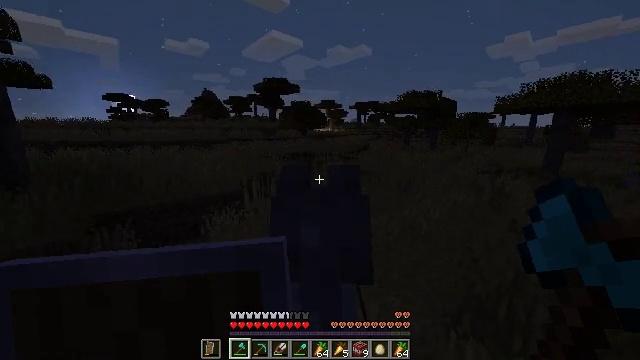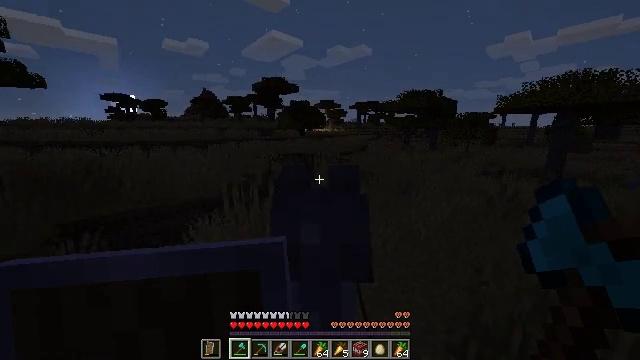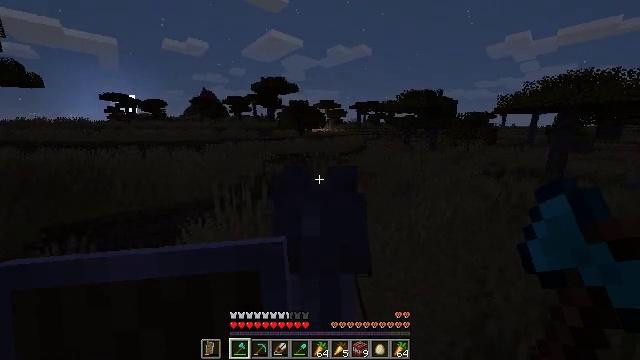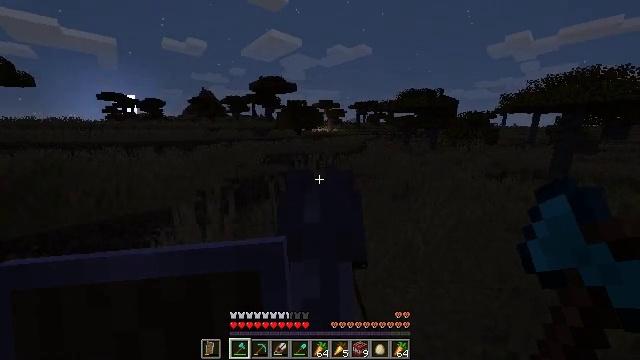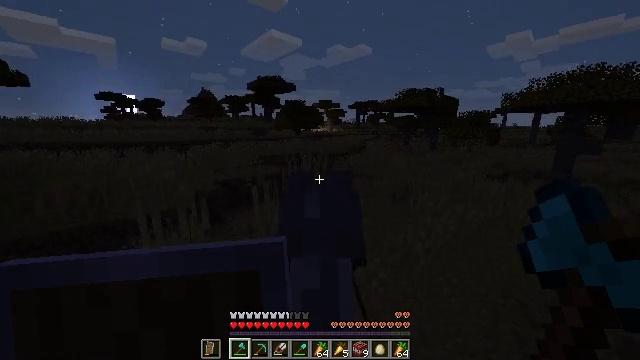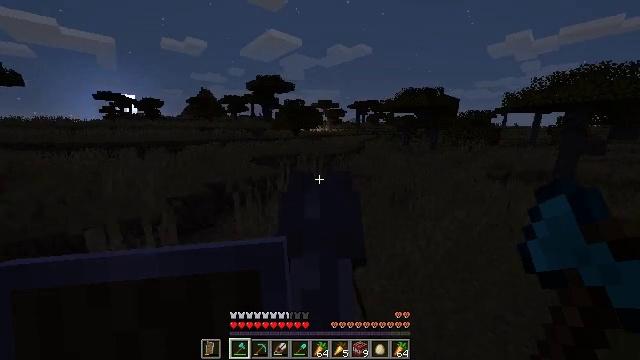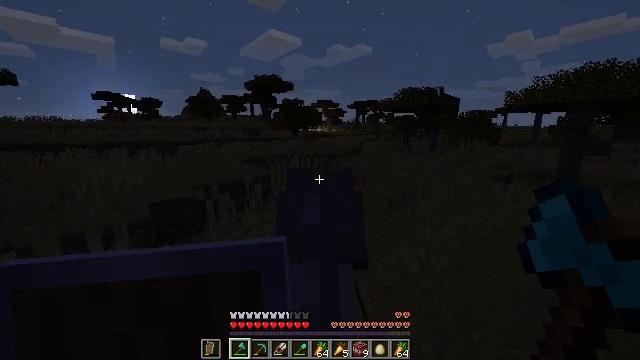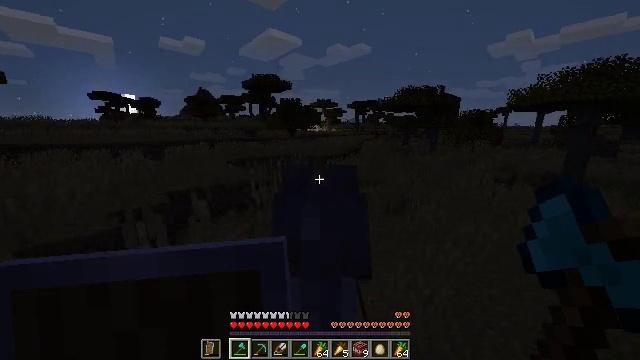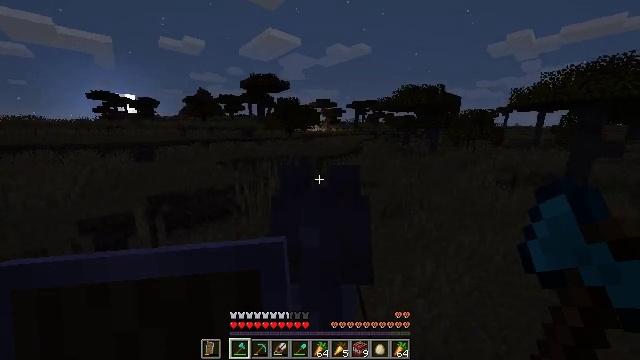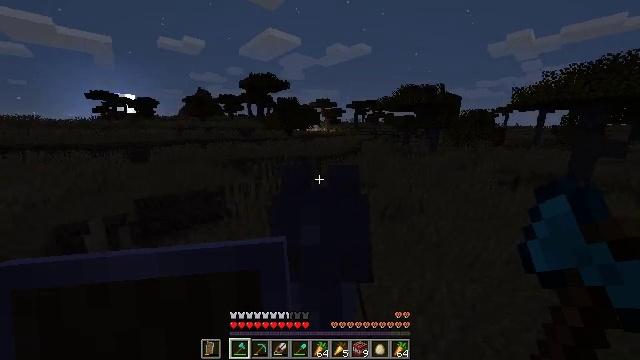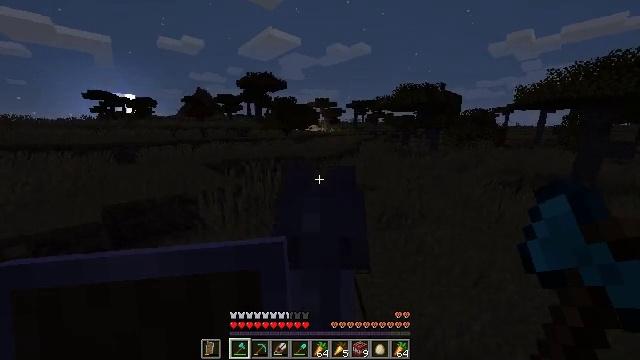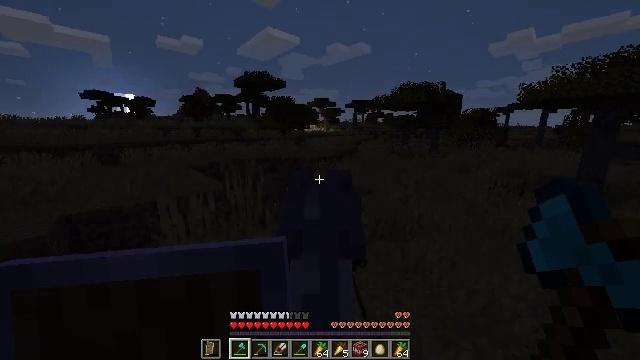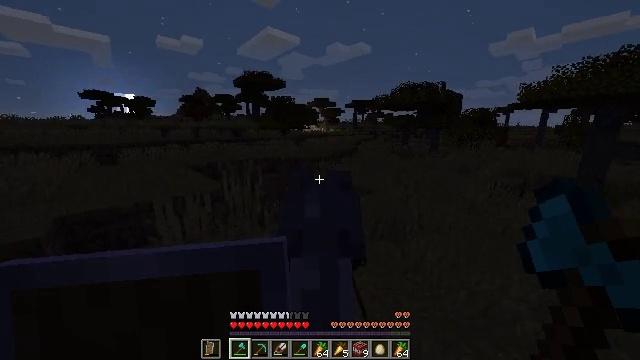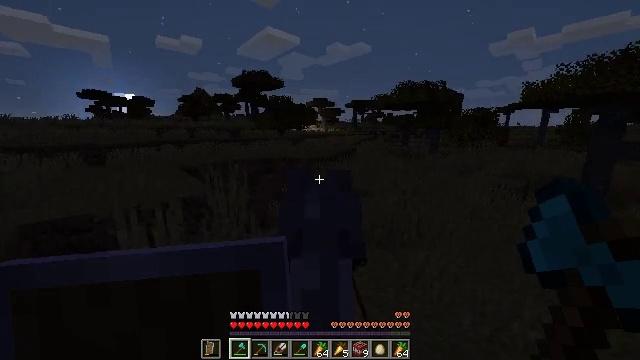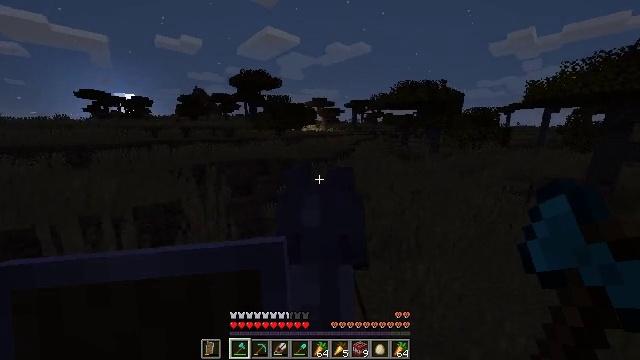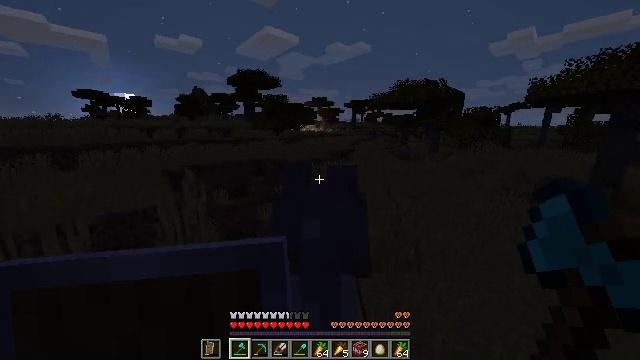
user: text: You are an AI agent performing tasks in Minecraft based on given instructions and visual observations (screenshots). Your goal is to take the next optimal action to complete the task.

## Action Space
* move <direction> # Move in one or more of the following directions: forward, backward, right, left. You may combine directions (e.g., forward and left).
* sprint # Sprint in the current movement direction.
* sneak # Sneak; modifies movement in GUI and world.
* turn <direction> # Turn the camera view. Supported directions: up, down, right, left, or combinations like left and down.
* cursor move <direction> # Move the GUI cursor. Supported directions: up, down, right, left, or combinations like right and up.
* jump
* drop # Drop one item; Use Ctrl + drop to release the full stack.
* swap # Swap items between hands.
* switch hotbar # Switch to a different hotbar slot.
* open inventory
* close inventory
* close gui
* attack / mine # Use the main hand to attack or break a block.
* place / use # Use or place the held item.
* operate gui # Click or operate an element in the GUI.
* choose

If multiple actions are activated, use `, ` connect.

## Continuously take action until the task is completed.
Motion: motion action
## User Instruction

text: Remove the fire source.
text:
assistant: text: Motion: move forward and move right, sprint
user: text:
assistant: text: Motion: move forward and move right, sprint
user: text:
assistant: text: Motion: move forward and move right, sprint
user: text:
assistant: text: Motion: move forward and move right, sprint
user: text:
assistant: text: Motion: move forward and move right, sprint
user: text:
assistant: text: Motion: move forward and move right, sprint
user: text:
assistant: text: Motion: move forward and move right, sprint
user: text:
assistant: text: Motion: move forward and move right, sprint
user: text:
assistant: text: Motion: move forward and move right, sprint
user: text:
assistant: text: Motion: move forward and move right, sprint
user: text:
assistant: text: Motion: move forward and move right, sprint
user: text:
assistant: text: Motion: move forward and move right, sprint
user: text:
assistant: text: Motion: move forward and move right, sprint
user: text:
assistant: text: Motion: move forward and move right, sprint
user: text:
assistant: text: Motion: move forward and move right, sprint
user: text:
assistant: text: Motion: move forward and move right, sprint, turn left
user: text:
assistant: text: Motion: move forward and move right, sprint, turn left
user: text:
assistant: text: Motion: move forward and move right, sprint
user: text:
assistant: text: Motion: move forward and move right, sprint
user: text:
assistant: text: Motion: move forward and move right, sprint
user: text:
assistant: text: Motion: move forward and move right, sprint
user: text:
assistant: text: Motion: move forward and move right, sprint
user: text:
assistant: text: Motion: move forward and move right, sprint
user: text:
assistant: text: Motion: move forward and move right, sprint, turn left
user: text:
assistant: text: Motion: move forward and move right, sprint
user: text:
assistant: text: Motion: move forward and move right, sprint, turn left
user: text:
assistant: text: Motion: move forward and move right, sprint
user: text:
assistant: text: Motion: move forward and move right, sprint
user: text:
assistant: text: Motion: move forward and move right, sprint
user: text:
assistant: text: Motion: move forward and move right, sprint